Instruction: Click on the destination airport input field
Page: home
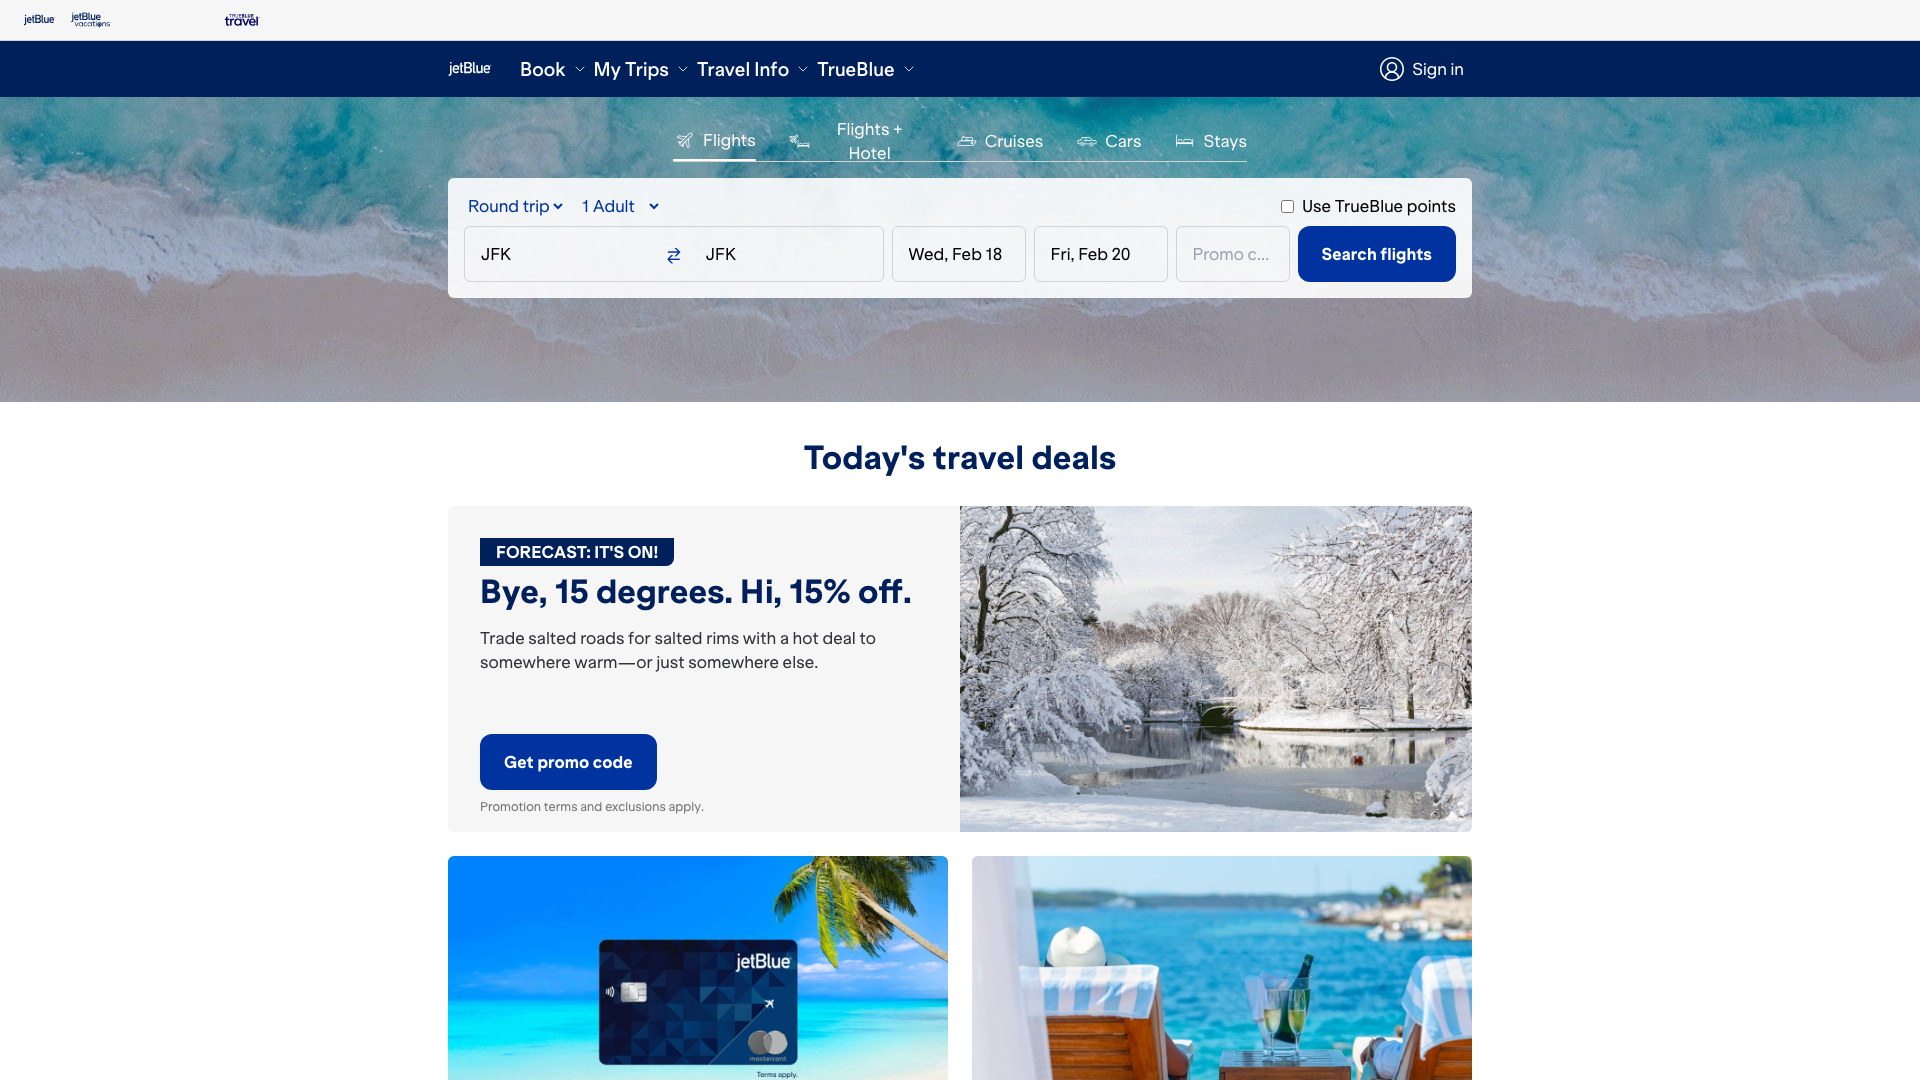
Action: click